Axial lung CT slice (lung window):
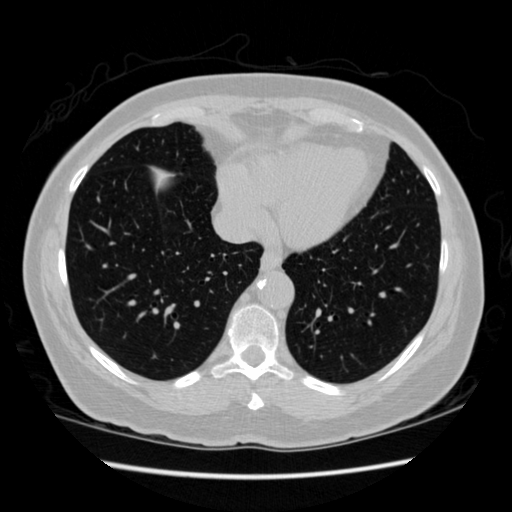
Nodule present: no